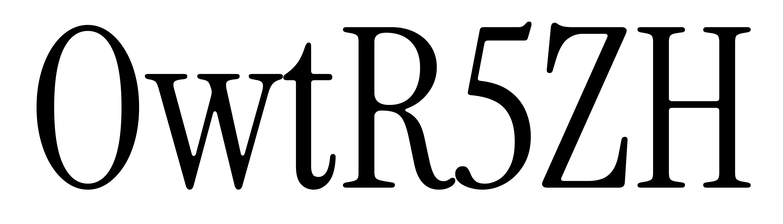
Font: InstrumentSerif-Regular